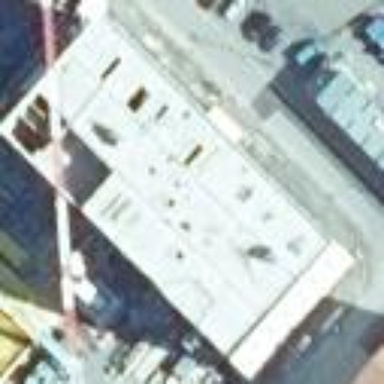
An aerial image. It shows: Commercial building.